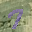
Label: 7